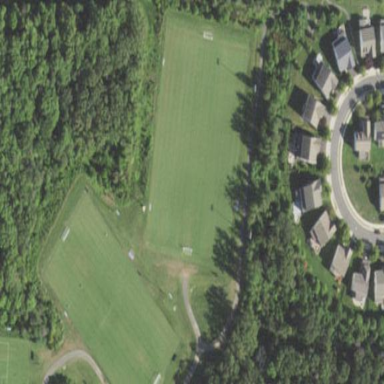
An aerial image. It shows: Pitch used for both soccer and lacrosse.